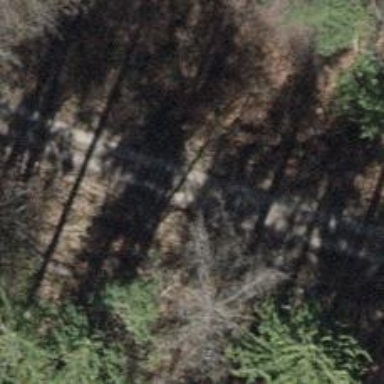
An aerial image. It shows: Gravel track with grade2 quality.